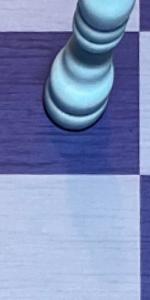
Label: Empty